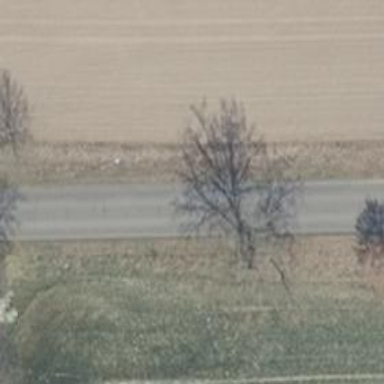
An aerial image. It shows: Asphalt road classified as tertiary.